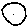
Label: circle